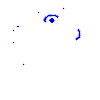
Particle: pion